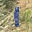
Label: 1